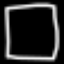
Label: square